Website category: sports
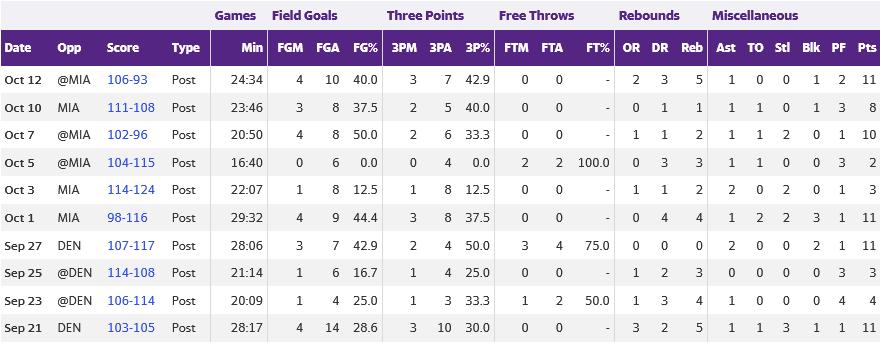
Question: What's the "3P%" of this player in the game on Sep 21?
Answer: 30.0

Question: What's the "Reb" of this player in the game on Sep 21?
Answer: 5

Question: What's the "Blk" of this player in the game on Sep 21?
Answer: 1

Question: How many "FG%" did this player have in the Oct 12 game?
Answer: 40.0

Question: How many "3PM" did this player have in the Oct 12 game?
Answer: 3

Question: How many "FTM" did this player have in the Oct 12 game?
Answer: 0

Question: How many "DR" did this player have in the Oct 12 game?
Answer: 3

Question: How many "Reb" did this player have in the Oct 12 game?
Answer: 5

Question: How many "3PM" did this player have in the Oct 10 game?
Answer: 2

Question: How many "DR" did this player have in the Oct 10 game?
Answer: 1

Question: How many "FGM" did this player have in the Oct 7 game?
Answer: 4

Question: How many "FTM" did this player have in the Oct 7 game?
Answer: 0

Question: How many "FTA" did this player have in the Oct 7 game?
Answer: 0

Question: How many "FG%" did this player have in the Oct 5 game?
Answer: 0.0

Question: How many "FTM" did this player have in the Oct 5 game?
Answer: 2

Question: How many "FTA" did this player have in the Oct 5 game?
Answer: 2

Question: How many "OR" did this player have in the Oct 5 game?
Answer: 0

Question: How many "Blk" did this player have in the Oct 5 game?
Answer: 0

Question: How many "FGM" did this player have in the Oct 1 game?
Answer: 4

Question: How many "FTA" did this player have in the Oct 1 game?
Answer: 0

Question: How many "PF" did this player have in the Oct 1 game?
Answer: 1

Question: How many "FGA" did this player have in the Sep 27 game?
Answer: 7

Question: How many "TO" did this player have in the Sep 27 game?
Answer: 0

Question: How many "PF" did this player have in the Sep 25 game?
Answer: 3

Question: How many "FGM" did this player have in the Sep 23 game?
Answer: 1

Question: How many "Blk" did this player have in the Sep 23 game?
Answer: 0

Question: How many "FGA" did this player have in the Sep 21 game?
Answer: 14

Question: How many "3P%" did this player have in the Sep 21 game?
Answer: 30.0

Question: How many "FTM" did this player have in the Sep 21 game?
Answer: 0

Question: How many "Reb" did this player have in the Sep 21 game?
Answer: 5

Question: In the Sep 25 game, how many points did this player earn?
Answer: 3

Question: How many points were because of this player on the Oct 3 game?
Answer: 3